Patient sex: M
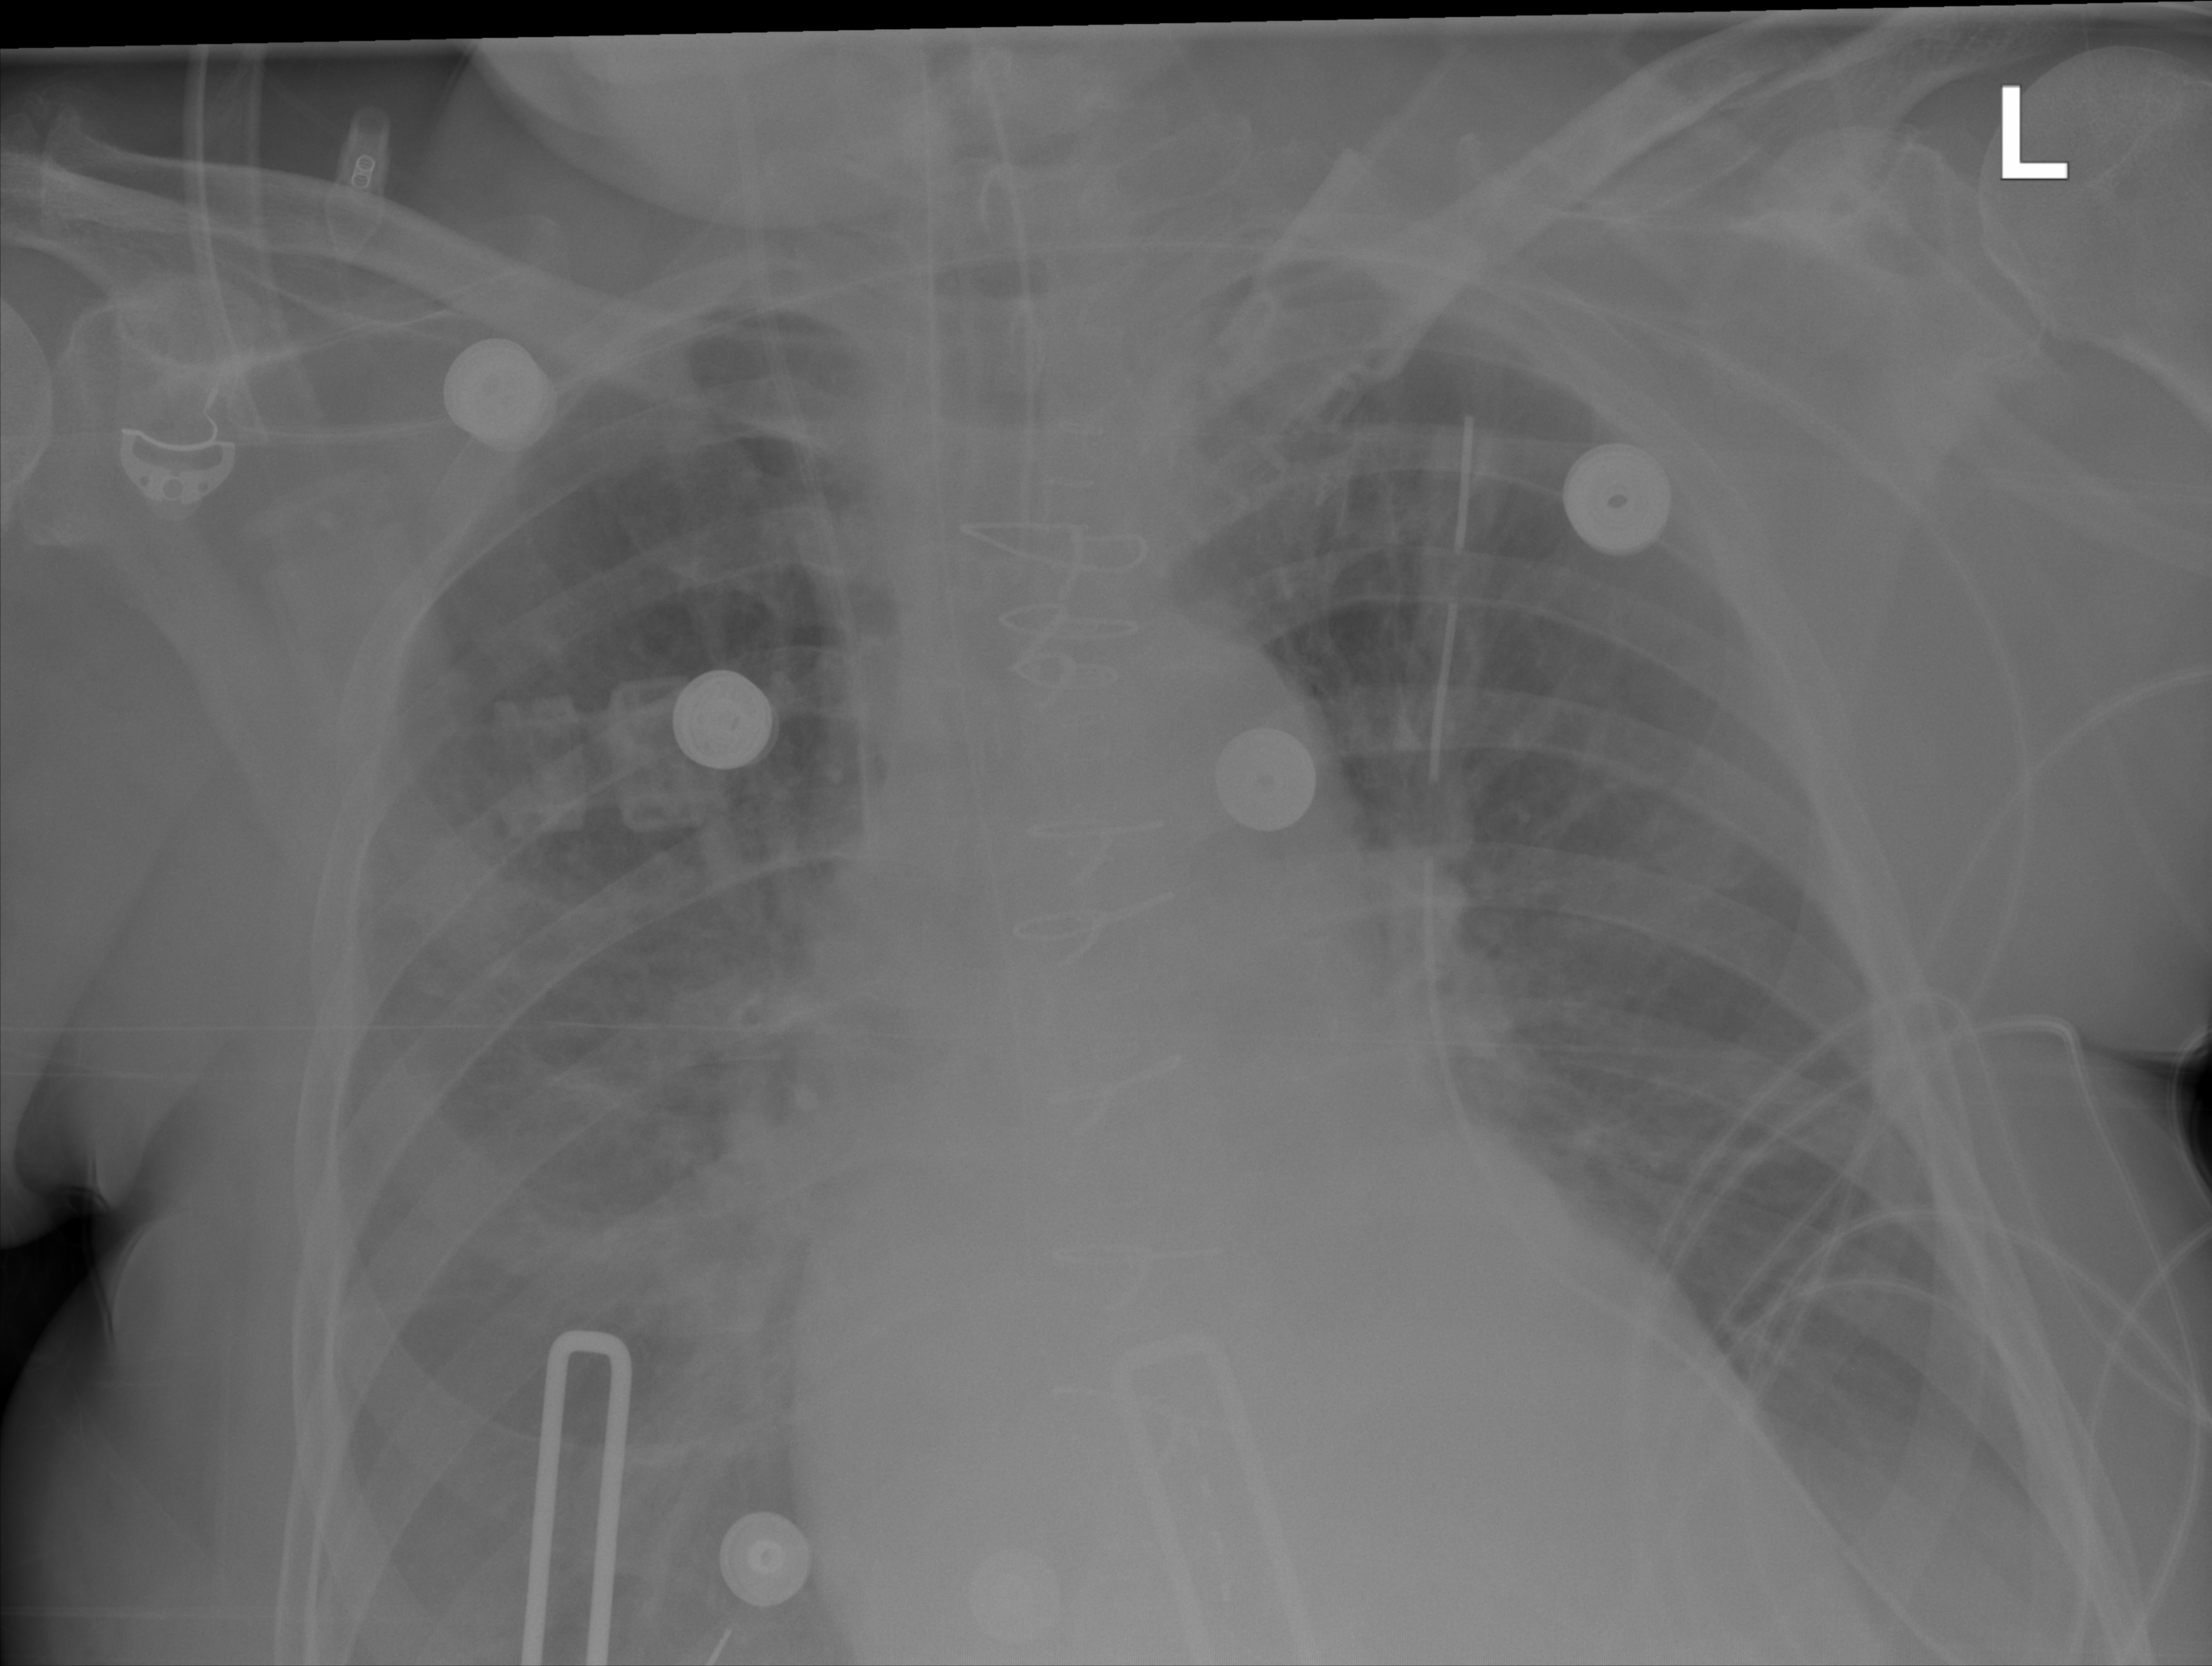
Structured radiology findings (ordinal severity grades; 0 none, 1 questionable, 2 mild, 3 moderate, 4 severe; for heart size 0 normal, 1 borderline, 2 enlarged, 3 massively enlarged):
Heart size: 0
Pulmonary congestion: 2
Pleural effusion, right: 2
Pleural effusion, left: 2
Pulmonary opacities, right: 0
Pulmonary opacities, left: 0
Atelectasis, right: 0
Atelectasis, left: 0